Question: Using my iPhone, I would like to measure human flatulence in order to measure, quantify, and provide a statistical report based on various properties of the overall event quality. Outrageous, maybe. Fun, definitely. If I'm going to "release" an iPhone app, I want to do it in style. That's right, I want to measure farts/stinkers/toots.
So that bring's me to my question,
In order to provide an extremely accurate analysis, at a very minimum, I would need to be able to measure a propagating wave packet, specifically one that would measure the envelope of a burst, distance between adjacent peaks, momentum, and velocity.

As I am no sound expert of sound analysis, I was wondering if there are development libraries available for sound analysis that would provide a robust set of tools with the qualifications as I mentioned above?
For those scope-creepers out there, your ideas are welcome, however, leave ideas only as comments, as I am seriously looking for an answer to my issue.
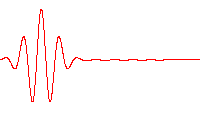
Answer: Take a look into FMOD and OpenAL
- - en.wikipedia.org/wiki/FMOD- connect.creativelabs.com/openal/default.aspx-
Being written in c/c++, both of these libraries can easily be linked against standard iPhone code to be compiled against the ARM architecture of the iPhone.
They are both capable of extracting the information you require from the audio stream of the iPhone's microphone via the APIs provided by Apple.